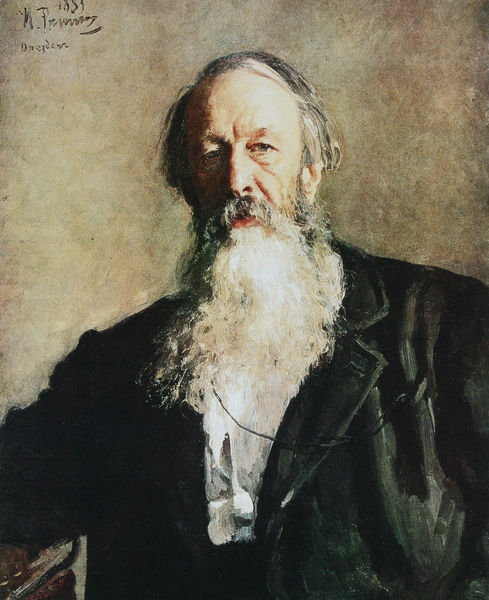
Titel: Bildnis von Stassow
Künstler: Ilja Repin
Standort: St. Petersburg
Institution: Russisches Museum
Schlagwörter: gemälde, haut, kopf, mann, schatten, weiß, grün, ocker, braun, grau, haar, hell, hintergrund, licht, mund, nase, ohr, profil, schwarz, stirn, stuhl, stützen, tisch, blick, rot, beige, rock, alt, anzug, bart, hemd, jacke, wand, augen, band, bärtig, falten, gesicht, kragen, vollbart, bildnis, herr, möbel, portrait, porträt, signatur, haare, mantel, pose, realismus, sitzend, stoff, klassizismus, en face, front, frontal, lippe, lippen, locken, ohren, schulter, schultern, wangen, alter mann, furchen, russland, schwer, kette, beleuchtung, lehnen, frack, schnurbart, realistisch, knopfloch, glanz, faltig, faden, jackett, revers, sakko, schnauzer, selbstporträt, geschlossen, kante, alter, gestützt, selbstbildnis, stirnfalte, nasenlöcher, uhrkette, anrichte, öffnung, eingefallen, stirnglatze, runzeln, leder, schnurr, schütter, frontansicht, pinselstriche, porträit, opa, oberlippe, unterlippe, monokel, lehen, strähnen, russisch, graue haare, grauhaarig, muns, rauschebart, falen, mann bart, ergraut, zornesfalte, lichtfall, 1889